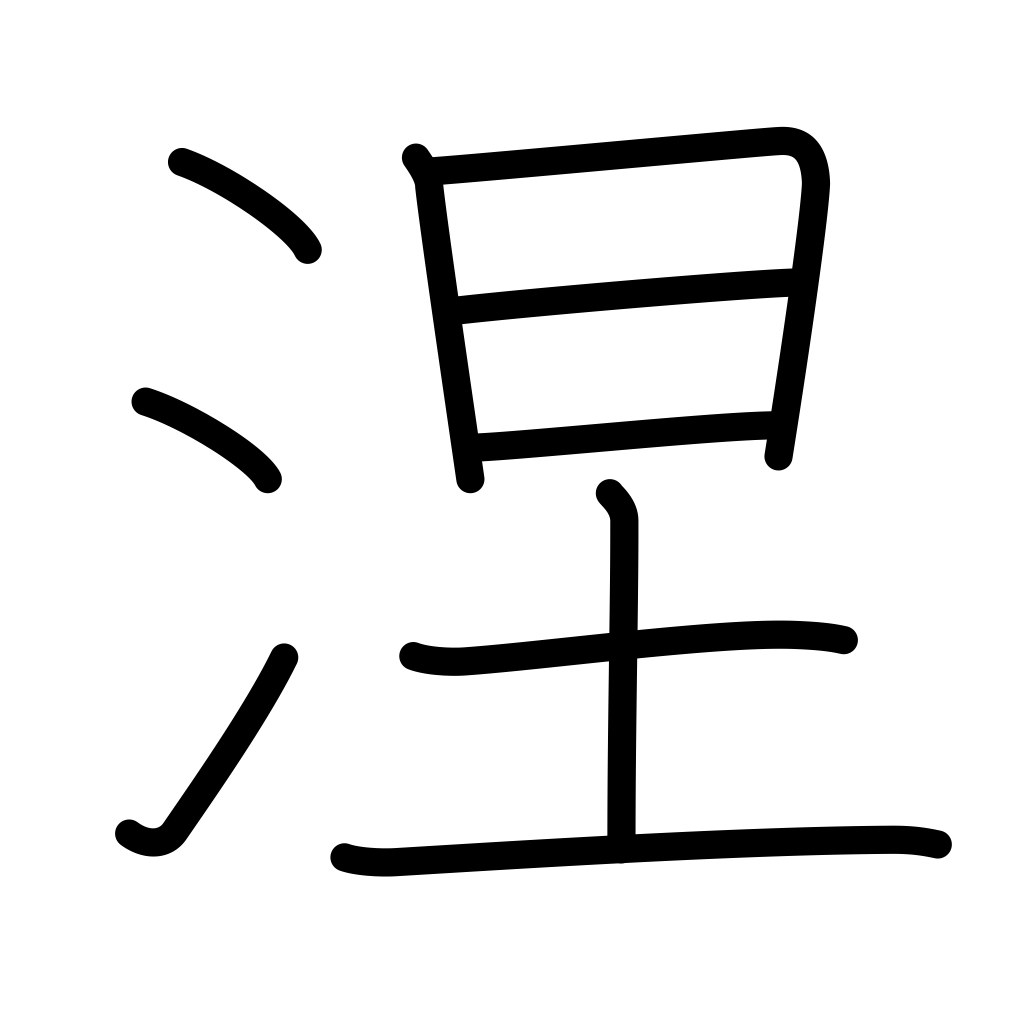
Meaning: black soil